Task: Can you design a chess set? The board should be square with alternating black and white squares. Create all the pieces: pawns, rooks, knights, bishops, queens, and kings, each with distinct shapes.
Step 3322:
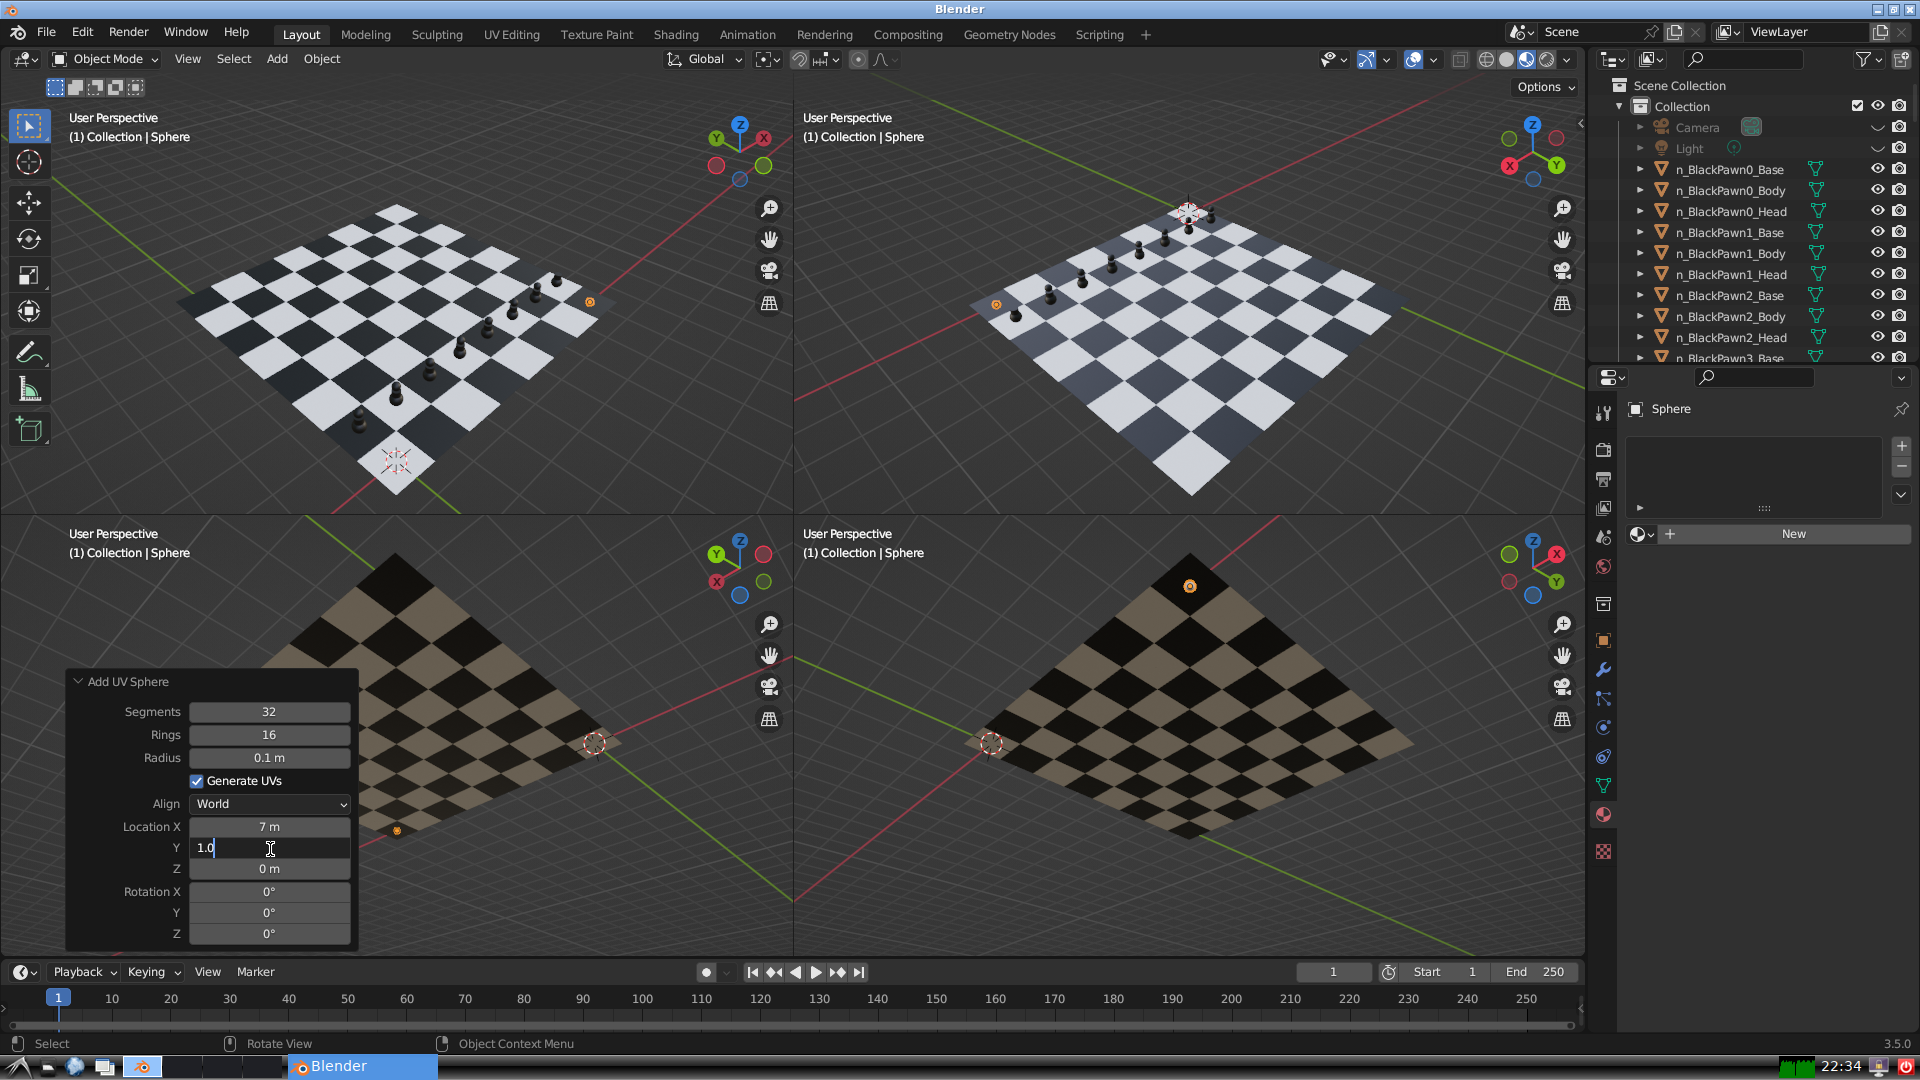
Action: {"key_press": ['Return']}